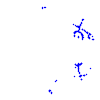
Particle: proton